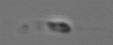
Label: flagellate_morphotype3